Field crop: tomato
Growth stage: 1
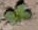
Species: portulaca